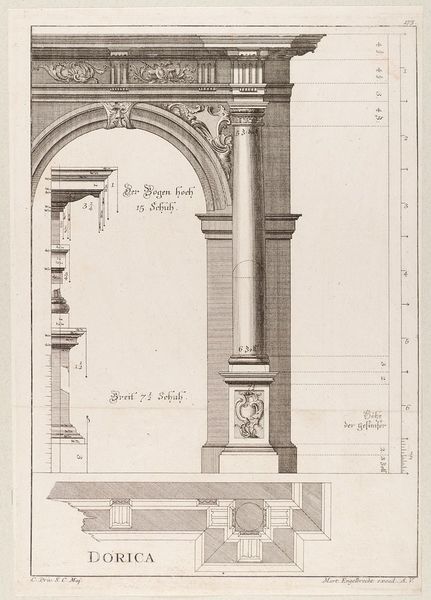
Titel: Grund- und Aufriss eines Portals in Dorischer Ordnung
Künstler: Martin Engelbrecht
Standort: Hamburg
Institution: Museum für Kunst und Gewerbe Hamburg
Schlagwörter: schmuck, säule, weiss, zeichnung, bogen, italien, grafik, graphik, symmetrie, verzierung, hoch, fotografie, photographie, torbogen, druckgraphik, druckgrafik, stich, scharz, kunst, kapitell, portal, hochkant, kupferstich, grundriss, winkel, triglyphen, ordnung, dorica, aedicula, rechnung, dorische, reproduktionen, druckerzeugnisse, architekturdarstellungen, ädikula, ornamentstich, vorlageblätter, säulenordnungen, musterbücher